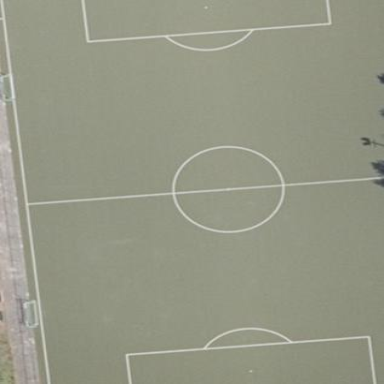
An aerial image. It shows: Artificial turf soccer pitch for leisure activities.